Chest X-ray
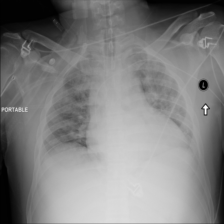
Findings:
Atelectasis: negative
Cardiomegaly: negative
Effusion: negative
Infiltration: negative
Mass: negative
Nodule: negative
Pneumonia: negative
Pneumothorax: negative
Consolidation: negative
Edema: positive
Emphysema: negative
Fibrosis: negative
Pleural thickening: negative
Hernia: negative